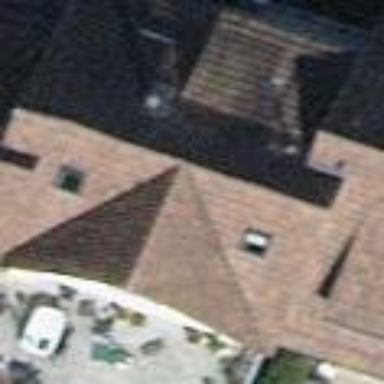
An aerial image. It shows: Building with tiled roof.